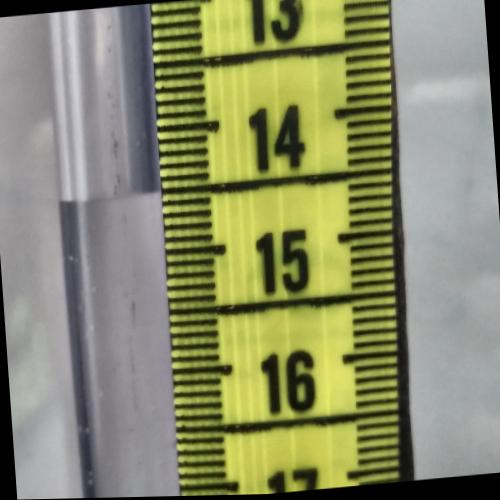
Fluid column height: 14.5 cm